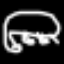
Label: frog